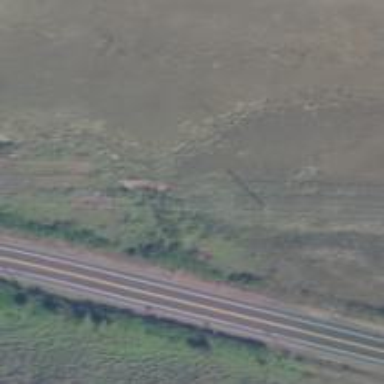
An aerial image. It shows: Power pole.